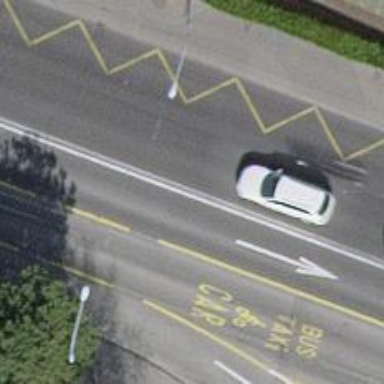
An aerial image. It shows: Secondary road with trolley wires. There is bus lane on the left and shared bus lane with cycle lane on the left as well.